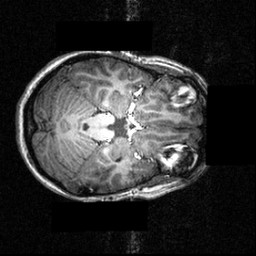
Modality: T1w
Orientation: axial
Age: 21
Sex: female
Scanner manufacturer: siemens
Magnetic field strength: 3.951 T
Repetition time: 1.5 s
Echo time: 0.00335 s